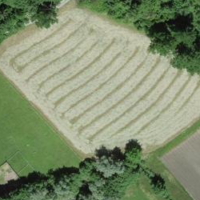
EUNIS habitat code: 52
Species observed at this site:
Corylus avellana
Fagus sylvatica
Geum rivale